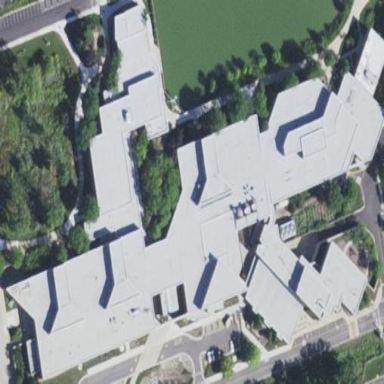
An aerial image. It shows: College building.